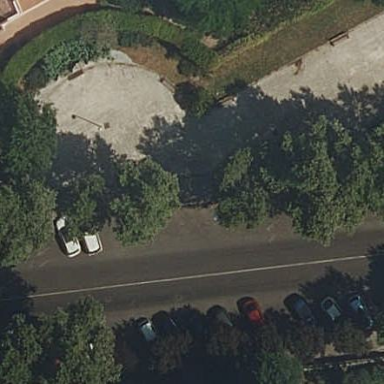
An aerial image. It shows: Pedestrian road.